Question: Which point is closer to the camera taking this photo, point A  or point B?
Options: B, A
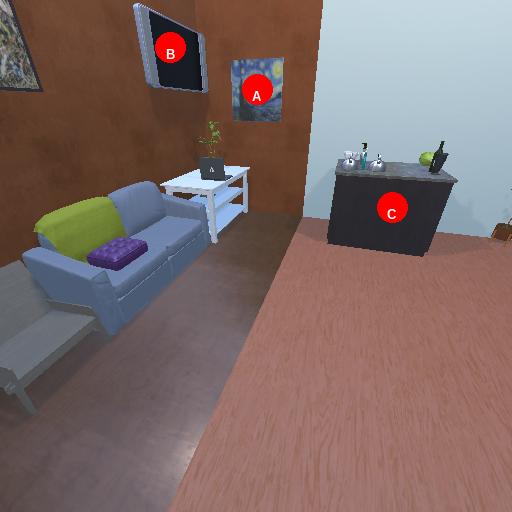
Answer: B